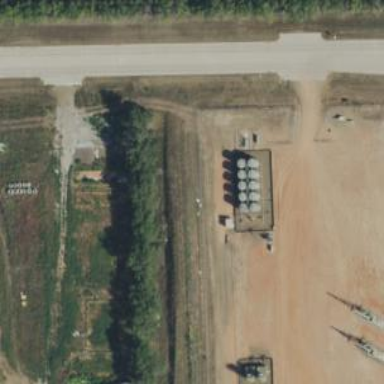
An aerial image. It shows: Storage tank with man-made structure.